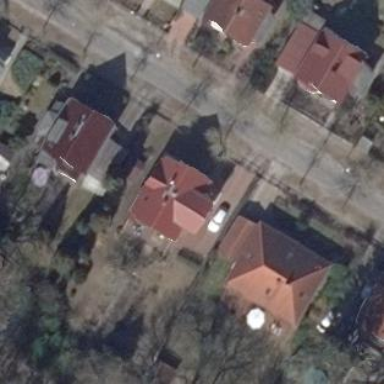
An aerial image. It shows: Residential building with gabled roof.